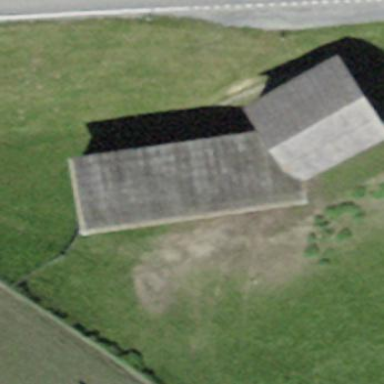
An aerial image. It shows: View of roof of building.